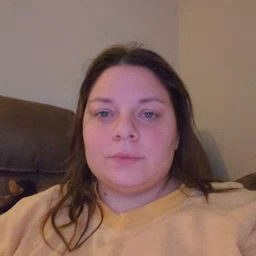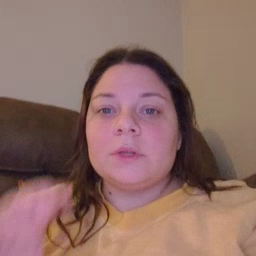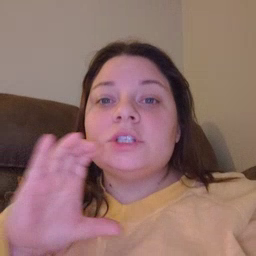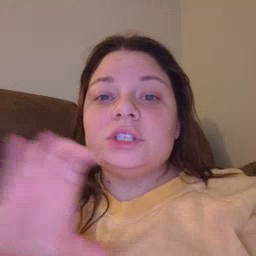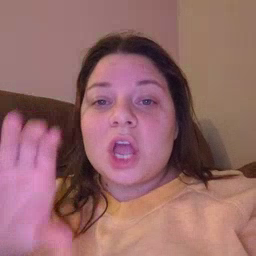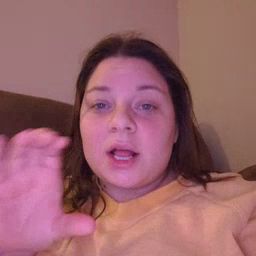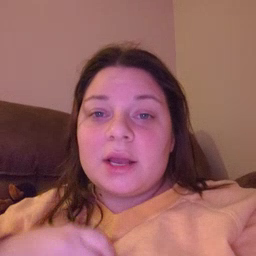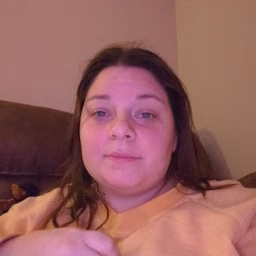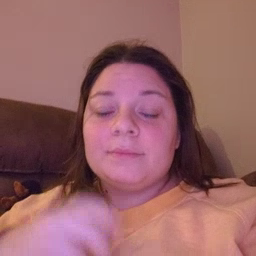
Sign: chocolate